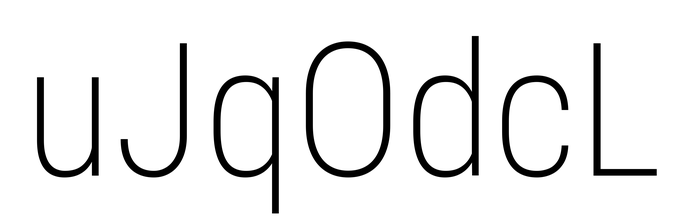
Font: Roboto_Condensed_ExtraLight